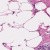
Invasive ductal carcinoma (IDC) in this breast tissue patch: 0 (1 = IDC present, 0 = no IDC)